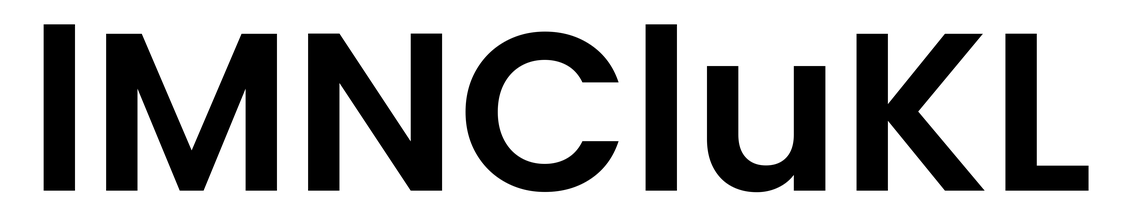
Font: Poppins-SemiBold